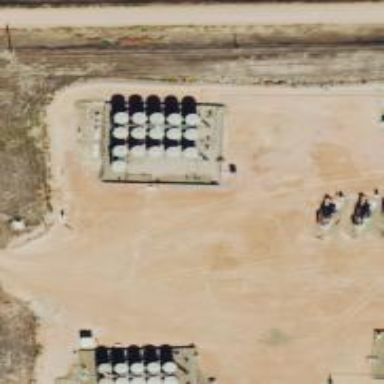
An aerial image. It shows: Storage tank that is man-made.